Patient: sex M, age 76
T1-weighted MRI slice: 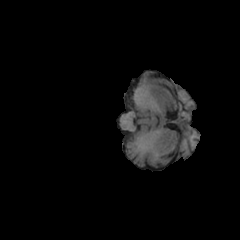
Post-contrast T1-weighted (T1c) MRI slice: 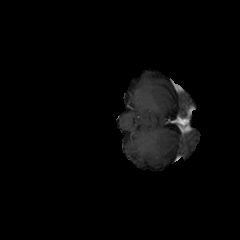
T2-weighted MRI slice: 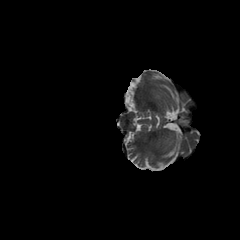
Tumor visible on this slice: no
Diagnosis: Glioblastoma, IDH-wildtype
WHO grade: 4